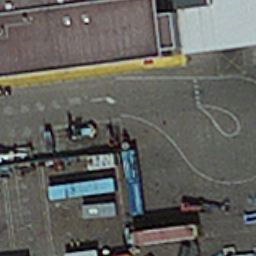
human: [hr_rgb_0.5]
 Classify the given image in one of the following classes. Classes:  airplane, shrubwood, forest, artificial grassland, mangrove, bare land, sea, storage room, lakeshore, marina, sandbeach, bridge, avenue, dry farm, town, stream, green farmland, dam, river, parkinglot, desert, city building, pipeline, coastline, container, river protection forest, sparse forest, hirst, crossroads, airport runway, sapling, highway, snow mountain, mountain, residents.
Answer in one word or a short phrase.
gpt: container